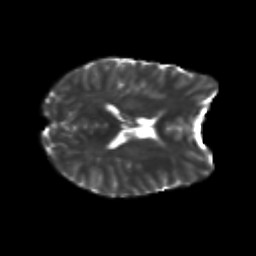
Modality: T2w
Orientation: axial
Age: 26
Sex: male
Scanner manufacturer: siemens
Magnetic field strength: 3 T
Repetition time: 3.5 s
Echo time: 0.113 s